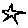
Label: star